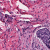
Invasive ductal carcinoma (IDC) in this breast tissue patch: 0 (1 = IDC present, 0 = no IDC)